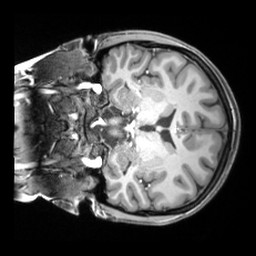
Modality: T1w
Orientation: coronal
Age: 23
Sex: female
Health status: ill
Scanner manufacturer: siemens
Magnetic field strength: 3 T
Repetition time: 2.2 s
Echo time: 0.00218 s